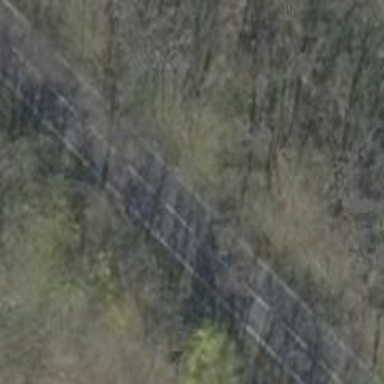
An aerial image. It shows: Secondary road with asphalt surface.